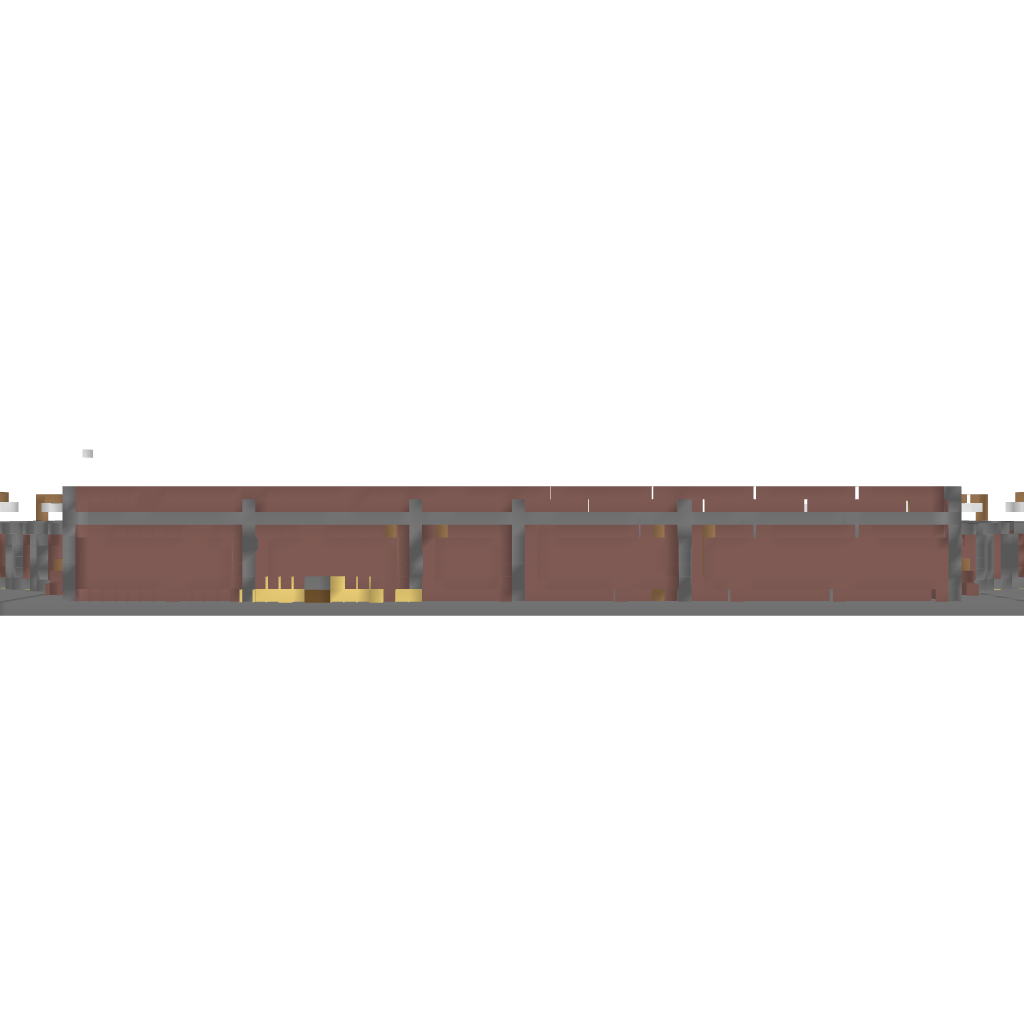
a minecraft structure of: Horse race track bad low quality